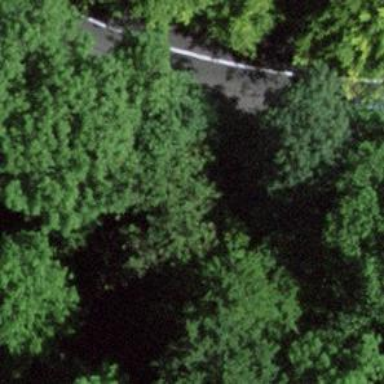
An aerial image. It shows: Path leading to bridge.